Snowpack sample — Buffalo Mountain, Silverthorne, Colorado, USA (1/25/25, 10:11 AM MST)
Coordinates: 39.6222, -106.1139
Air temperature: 22 °F
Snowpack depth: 110 cm
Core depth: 30 cm
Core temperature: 42.8 °F
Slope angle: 12°, slope face: 102°
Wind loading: high
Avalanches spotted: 0
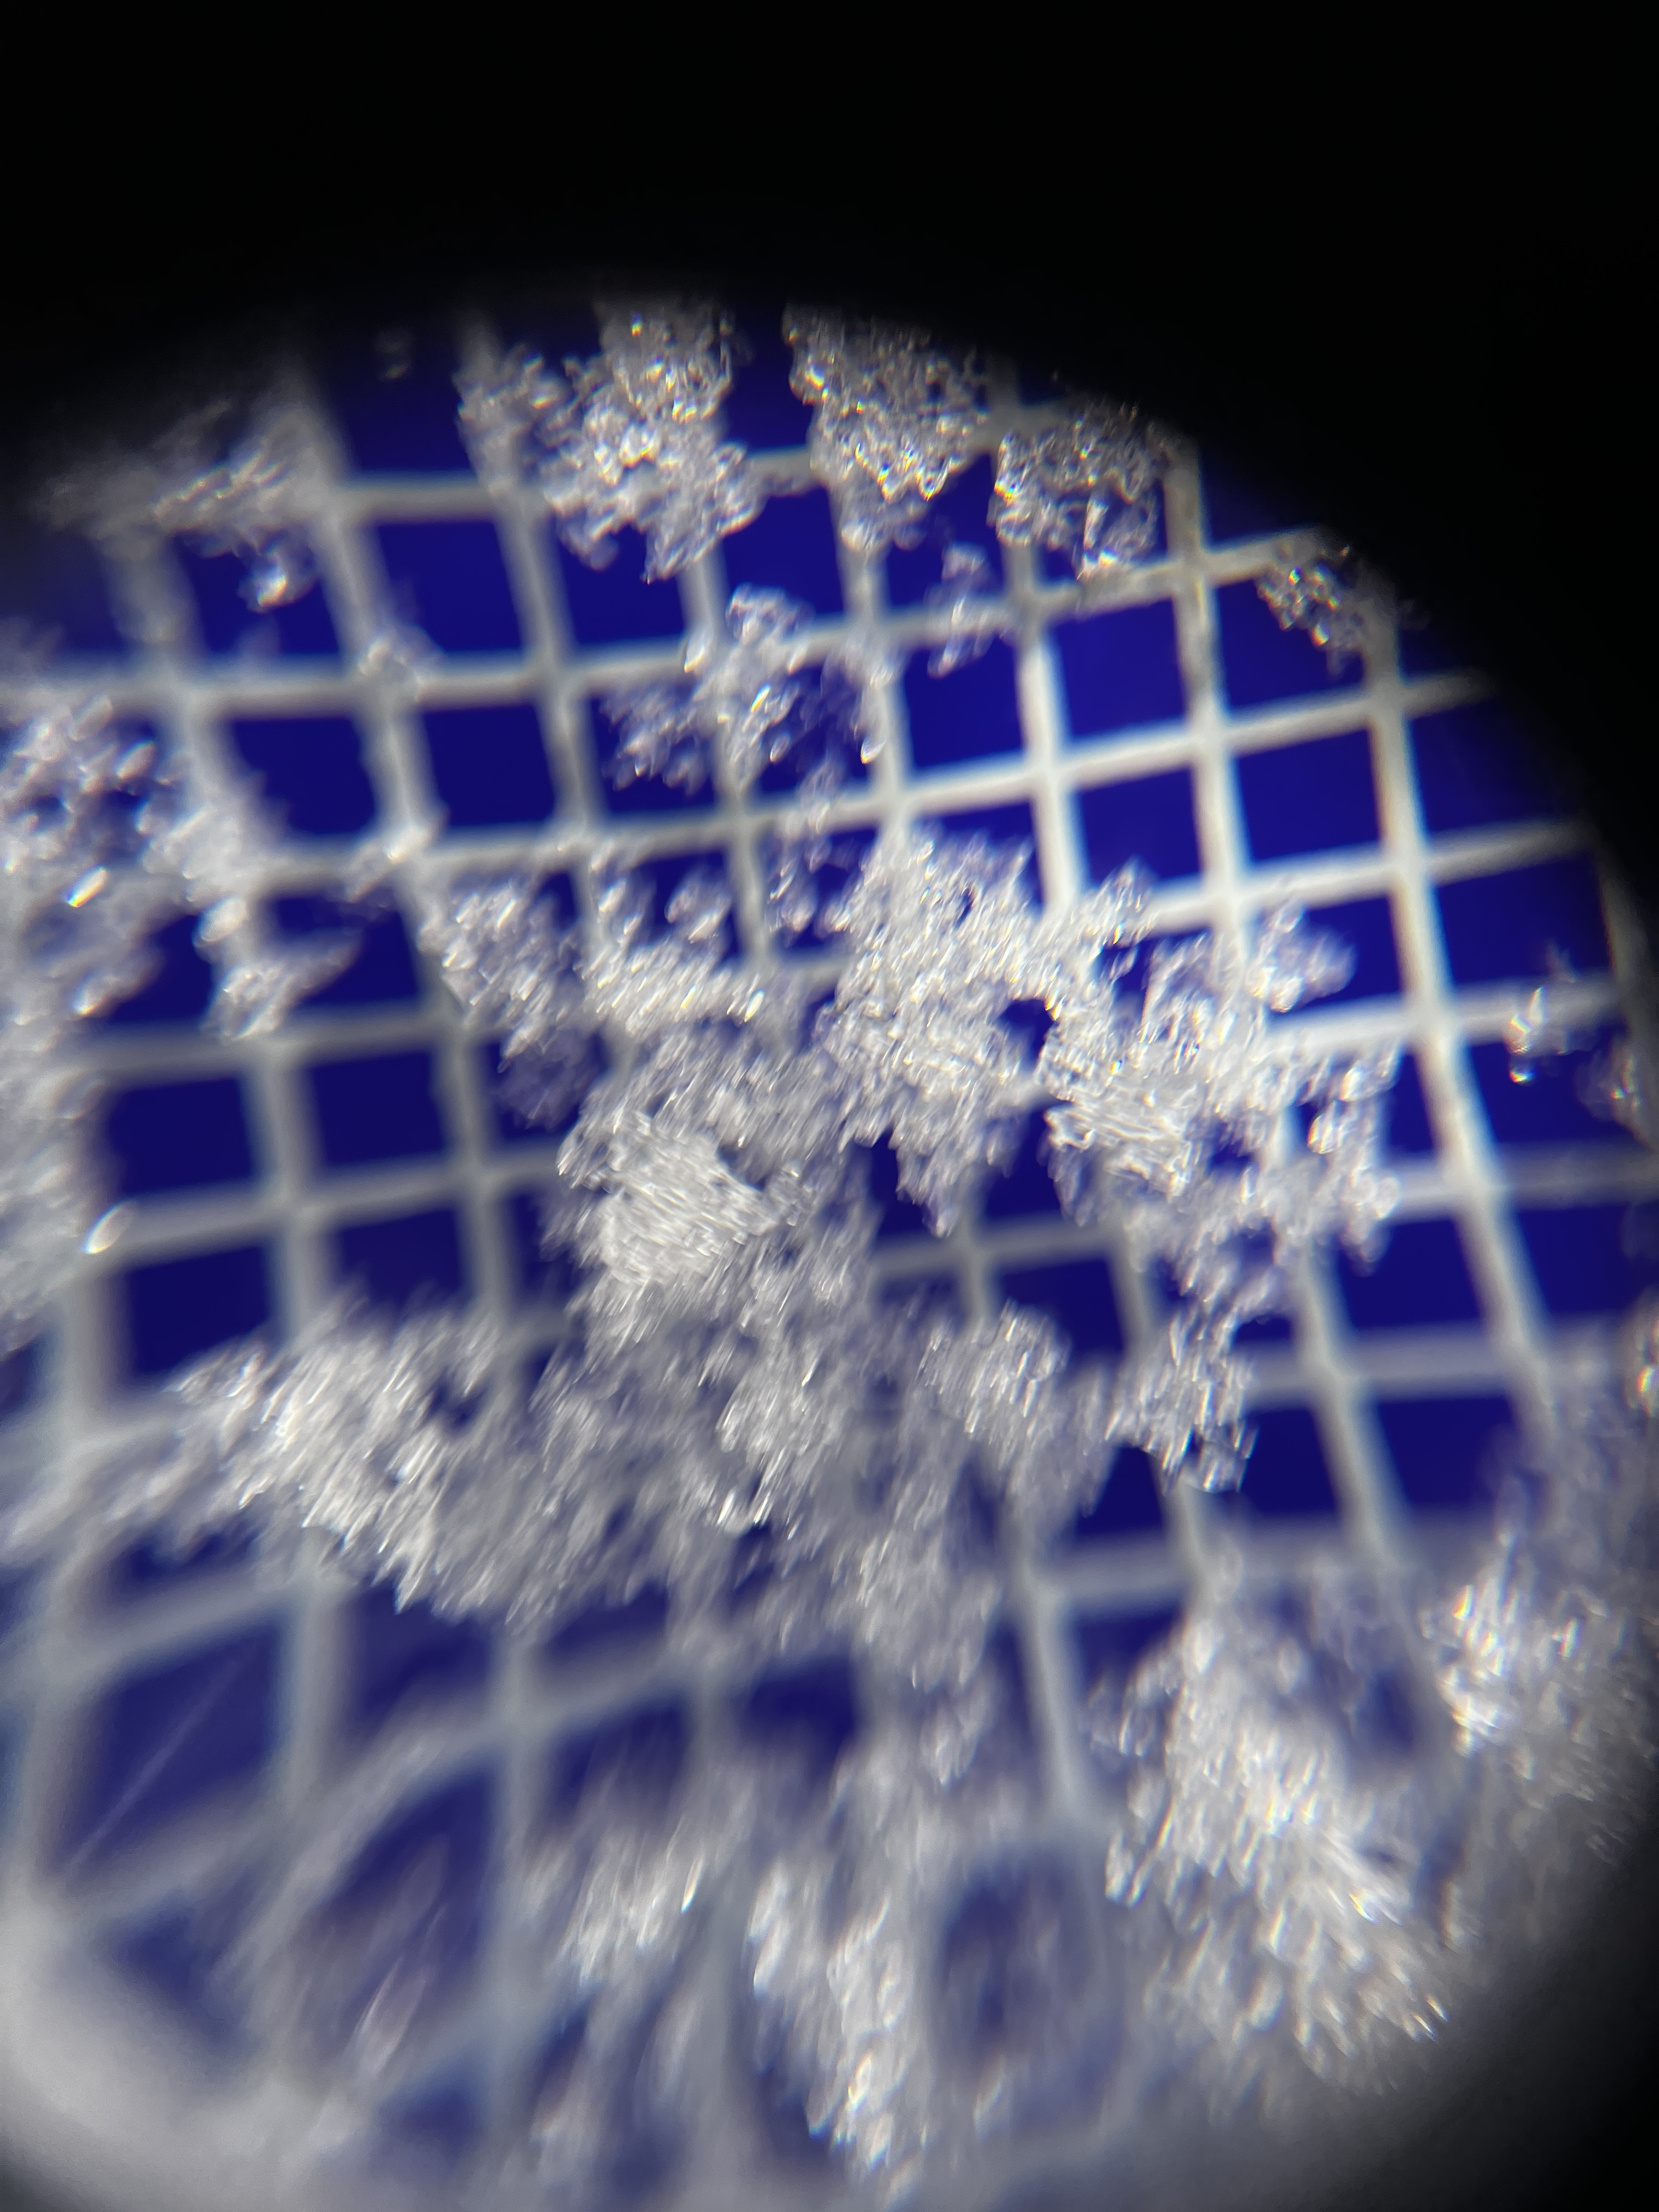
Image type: magnified_profile
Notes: No avalanches nearby, collected on the outskirts of a fire break 15 meters from the treeline, on way to Buffalo and Red Mountain